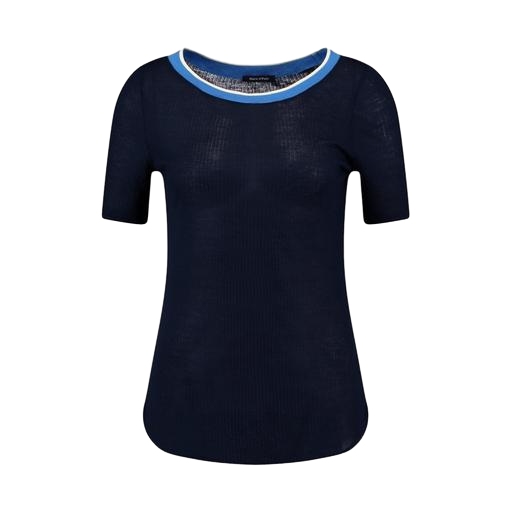
blue t-shirt only macy, blue printed contrast t-shirt only macy, blue ribbed-trim t-shirt, white background